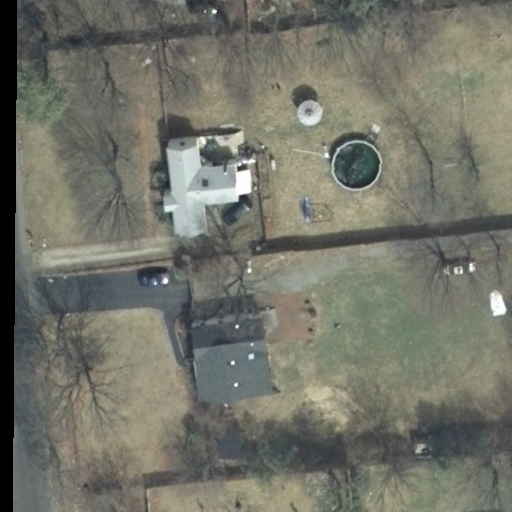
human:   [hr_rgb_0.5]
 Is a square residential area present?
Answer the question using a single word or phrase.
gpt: no

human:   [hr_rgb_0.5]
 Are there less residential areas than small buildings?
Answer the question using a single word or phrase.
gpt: no

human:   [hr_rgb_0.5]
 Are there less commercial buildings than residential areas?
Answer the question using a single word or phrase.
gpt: yes

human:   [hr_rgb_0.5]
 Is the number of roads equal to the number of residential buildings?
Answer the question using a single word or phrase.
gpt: no

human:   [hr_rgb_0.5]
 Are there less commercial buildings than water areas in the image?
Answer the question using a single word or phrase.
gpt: no

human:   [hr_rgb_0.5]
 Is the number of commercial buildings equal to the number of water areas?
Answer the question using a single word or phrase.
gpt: yes

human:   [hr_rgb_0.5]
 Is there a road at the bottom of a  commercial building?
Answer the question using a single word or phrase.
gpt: no

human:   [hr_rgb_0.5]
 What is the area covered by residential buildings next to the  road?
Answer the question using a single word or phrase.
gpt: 351m2

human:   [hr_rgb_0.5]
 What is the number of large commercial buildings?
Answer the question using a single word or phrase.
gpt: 0

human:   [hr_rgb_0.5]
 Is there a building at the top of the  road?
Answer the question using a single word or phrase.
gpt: yes

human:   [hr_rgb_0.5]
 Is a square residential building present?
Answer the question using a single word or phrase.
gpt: no

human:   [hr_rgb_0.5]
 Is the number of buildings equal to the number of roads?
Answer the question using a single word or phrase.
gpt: no

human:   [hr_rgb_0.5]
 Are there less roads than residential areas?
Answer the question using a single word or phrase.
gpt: no

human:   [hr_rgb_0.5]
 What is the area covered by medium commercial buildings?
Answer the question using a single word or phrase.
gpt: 0m2

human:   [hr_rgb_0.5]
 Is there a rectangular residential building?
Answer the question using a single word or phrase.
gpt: yes

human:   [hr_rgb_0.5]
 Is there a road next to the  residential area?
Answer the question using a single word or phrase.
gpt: yes

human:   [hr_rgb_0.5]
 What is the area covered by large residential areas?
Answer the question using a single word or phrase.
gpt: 10611m2

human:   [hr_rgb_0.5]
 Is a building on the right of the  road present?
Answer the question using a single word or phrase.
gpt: yes

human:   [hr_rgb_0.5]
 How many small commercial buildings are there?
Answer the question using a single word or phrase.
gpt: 0

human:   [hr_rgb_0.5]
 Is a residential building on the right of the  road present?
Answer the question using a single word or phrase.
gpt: yes

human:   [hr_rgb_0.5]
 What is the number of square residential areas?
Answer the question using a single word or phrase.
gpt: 0

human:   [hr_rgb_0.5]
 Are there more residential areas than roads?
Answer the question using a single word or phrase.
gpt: no

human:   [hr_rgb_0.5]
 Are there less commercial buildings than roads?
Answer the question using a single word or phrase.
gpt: yes

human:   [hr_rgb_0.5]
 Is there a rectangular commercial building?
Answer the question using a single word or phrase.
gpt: no

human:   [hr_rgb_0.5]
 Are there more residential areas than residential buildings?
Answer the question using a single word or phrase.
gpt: no

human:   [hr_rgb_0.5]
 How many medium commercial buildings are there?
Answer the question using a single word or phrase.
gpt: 0

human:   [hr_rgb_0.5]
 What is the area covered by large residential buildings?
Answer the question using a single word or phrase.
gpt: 0m2

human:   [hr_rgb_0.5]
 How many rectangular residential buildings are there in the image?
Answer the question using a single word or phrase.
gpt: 1

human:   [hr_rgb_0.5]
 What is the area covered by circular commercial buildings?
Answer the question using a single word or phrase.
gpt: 0m2

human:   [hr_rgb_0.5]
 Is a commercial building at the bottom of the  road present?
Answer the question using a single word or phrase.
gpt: no

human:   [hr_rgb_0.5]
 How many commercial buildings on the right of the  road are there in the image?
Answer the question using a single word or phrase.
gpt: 0

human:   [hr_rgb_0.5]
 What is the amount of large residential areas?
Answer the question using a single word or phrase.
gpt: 1

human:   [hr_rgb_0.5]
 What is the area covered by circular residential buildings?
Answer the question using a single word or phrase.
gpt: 0m2

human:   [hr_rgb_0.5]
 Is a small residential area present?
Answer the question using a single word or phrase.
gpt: no

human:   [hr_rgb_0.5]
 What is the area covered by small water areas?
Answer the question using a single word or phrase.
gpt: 0m2

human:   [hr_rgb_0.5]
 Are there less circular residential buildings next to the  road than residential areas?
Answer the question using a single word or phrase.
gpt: yes